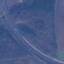
Label: Highway